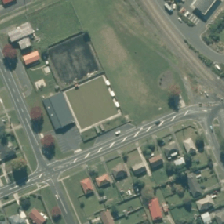
Land cover: urban_parkland